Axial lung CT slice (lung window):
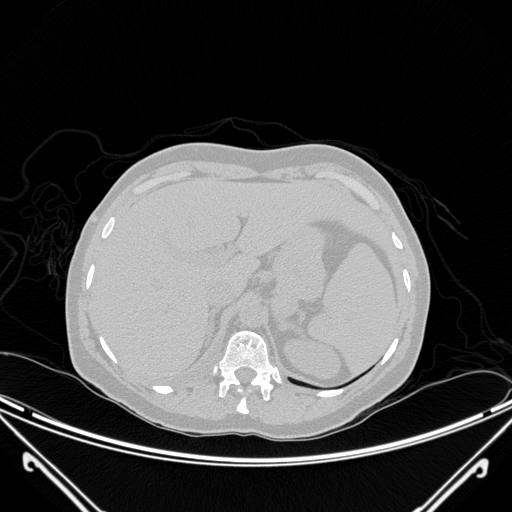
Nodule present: no